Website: crate-barrel
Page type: address-validator
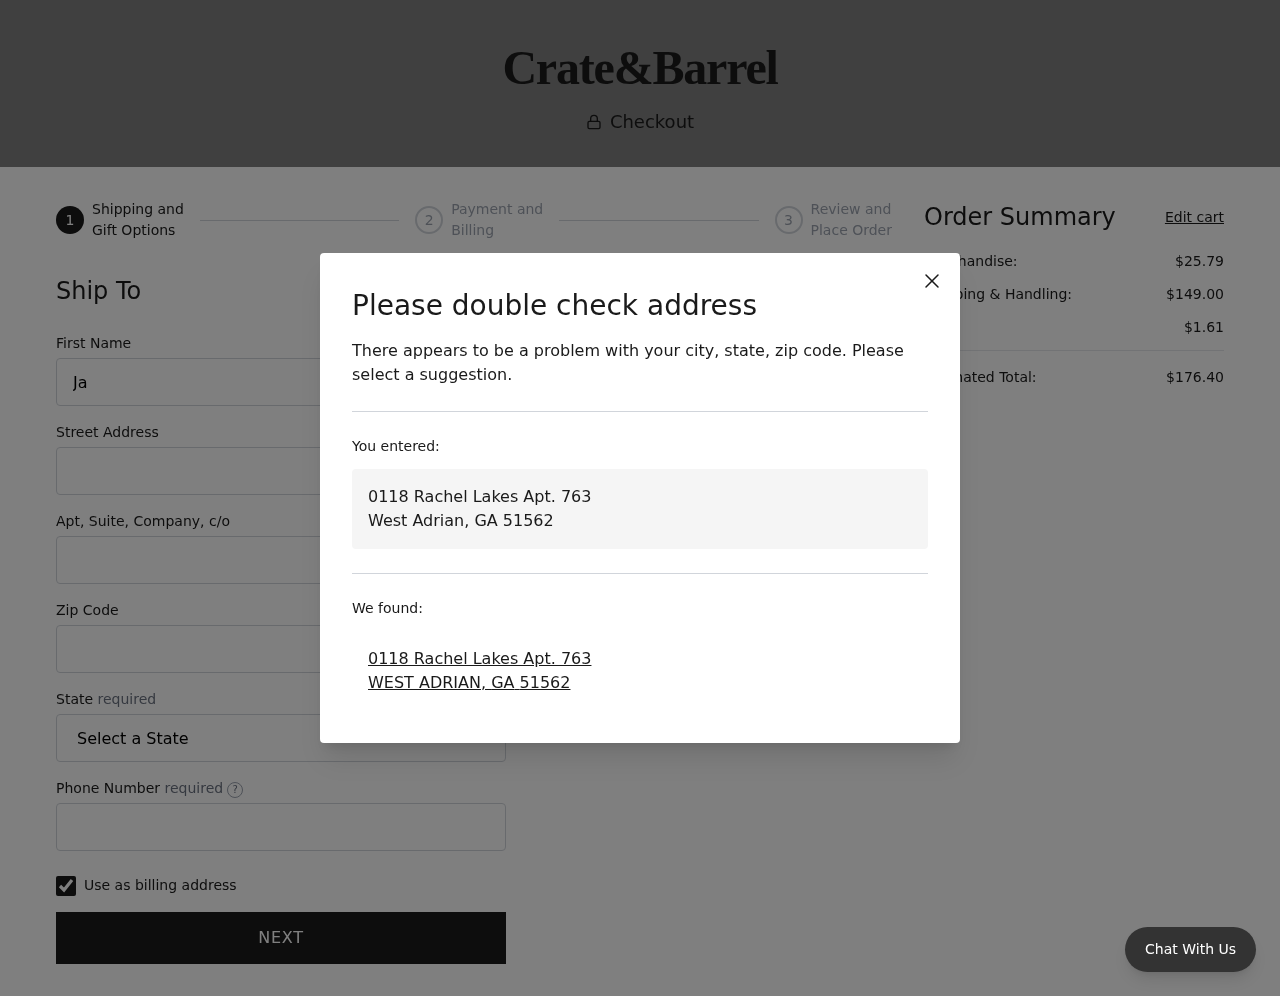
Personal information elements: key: PII_CITY
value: West Adrian
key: PII_CITY
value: WEST ADRIAN
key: PII_FIRSTNAME
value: Jaime
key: PII_PHONE
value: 4124197193
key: PII_POSTCODE
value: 51562
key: PII_STATE
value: Georgia
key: PII_STATE_ABBR
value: GA
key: PII_STREET
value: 0118 Rachel Lakes Apt. 763
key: PII_STREET2
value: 667 Collins Motorway Apt. 247
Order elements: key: ORDER_SUBTOTAL
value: $25.79
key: ORDER_SHIPPING_COST
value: $149.00
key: ORDER_TAX
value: $1.61
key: ORDER_TOTAL
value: $176.40